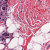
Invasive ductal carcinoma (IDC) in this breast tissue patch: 1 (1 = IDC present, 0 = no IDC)